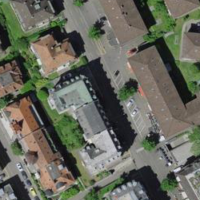
EUNIS habitat code: 54
Species observed at this site:
Limax maximus
Zoropsis spinimana